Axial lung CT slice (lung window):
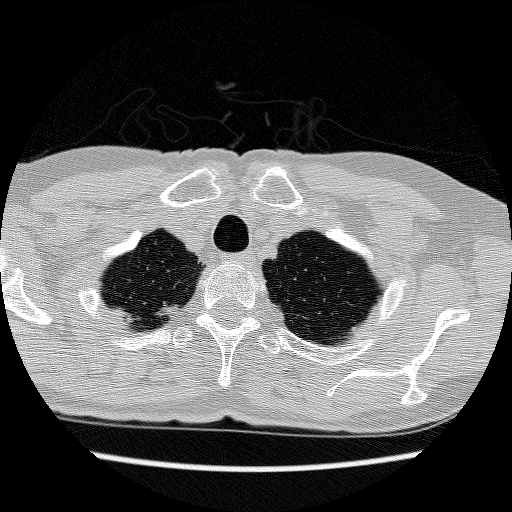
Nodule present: no